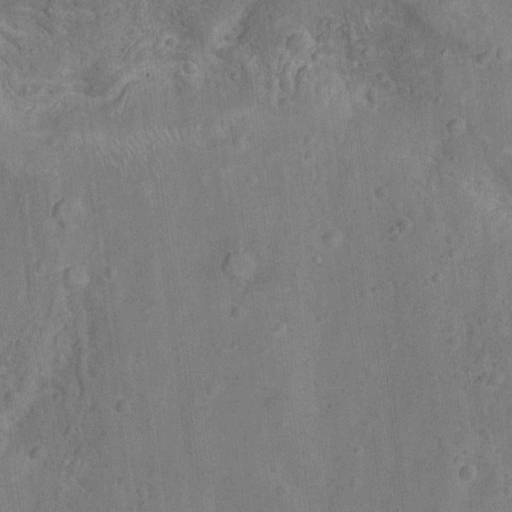
Classes present: Background